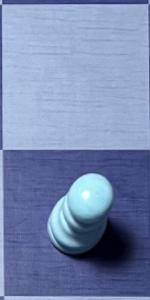
Label: Pawn_White